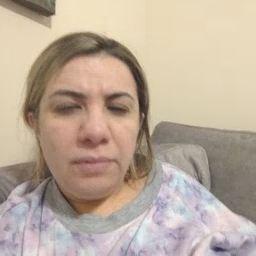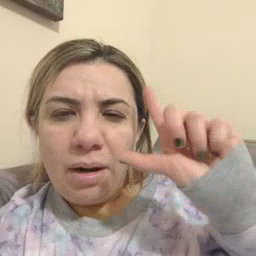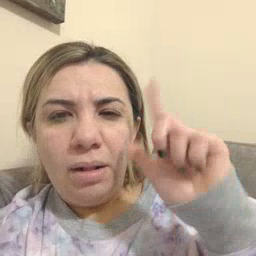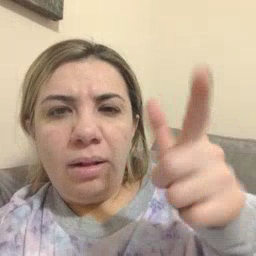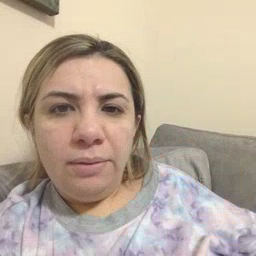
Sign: later